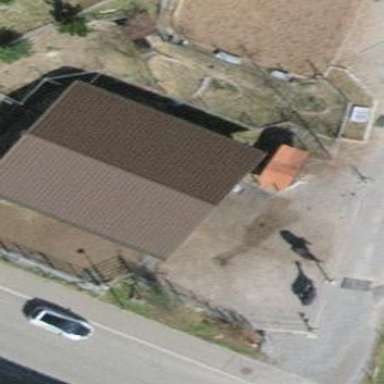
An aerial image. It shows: Stable building.